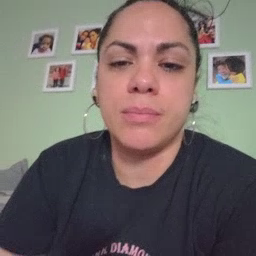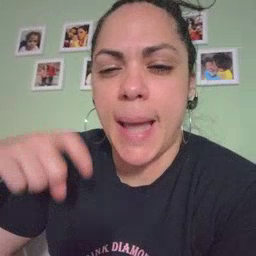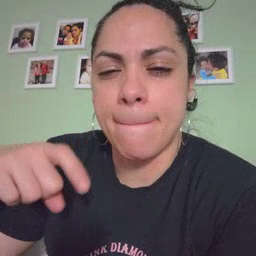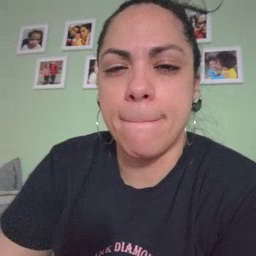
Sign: time